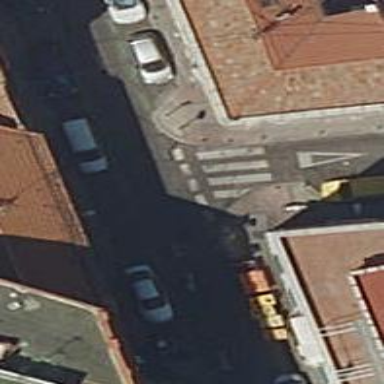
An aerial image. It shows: Marked crossing on the road.